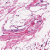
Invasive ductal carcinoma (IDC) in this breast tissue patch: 0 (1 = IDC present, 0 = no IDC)